Question: The application that I'm currently working on contains a list of items, each item represents a message sent to the user from a variety of sources (twitter, facebook, email ect..)
Each item contains a small vector graphic (path) that helps the user identify what the source of the message was.

in order to get this vector image to properly appear on each item I've marked it's resource with the x:Shared="False" attribute which causes a new instance of the path to be created for every message.
This all works fine but I can't help feeling like creating multiple instances of the same path seems like a waste. I can't use a bitmap since the items change size so vector images are required.
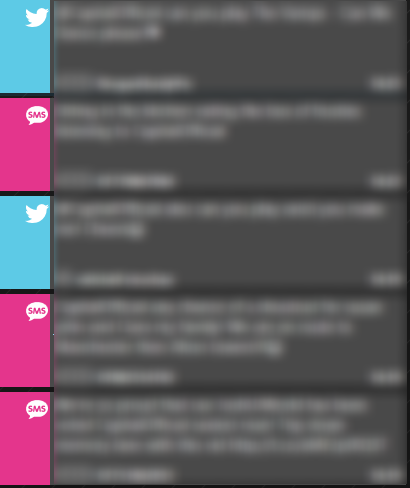
Answer: I don't think that it is a bad design or implementation. 'Path' is a 'UIElement' and thus can have only one 'Parent' ( that is the reason of make x:Shared = false) and if you want to have vector graphics then you have to use Path.
So each Parent will have its own child 'UIElement' i.e. Path here.
Think of this in a way, if I have a form with multiple input controls for data input and have multiple buttons to save each set of data. In this case I will have that many instances of Child Buttons even if all of them will just be saying "Save" on them. So I dont think having multiple instances of Path with similar geometry is a problem